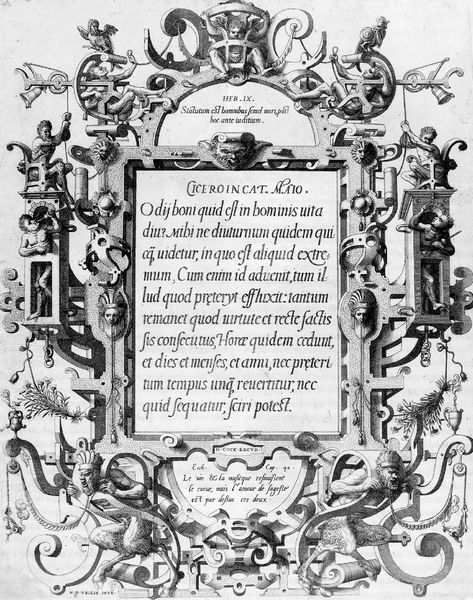
Titel: Große Rollwerkkartusche mit Cicero-Zitat
Künstler: Hans Vredeman de Vries
Schlagwörter: gemälde, weiß, menschen, hintergrund, köpfe, männer, schwarz, zeichnung, alt, rahmen, bild, sessel, ranken, schrift, grafik, arbeiter, figuren, soldaten, schild, technik, druck, stich, gefangen, text, glocke, teufel, krieger, fabelwesen, löwe, trompeten, gezeichnet, glocken, pfeile, latein, schrifttafel, technisch, grabinschrift, läuten